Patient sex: F
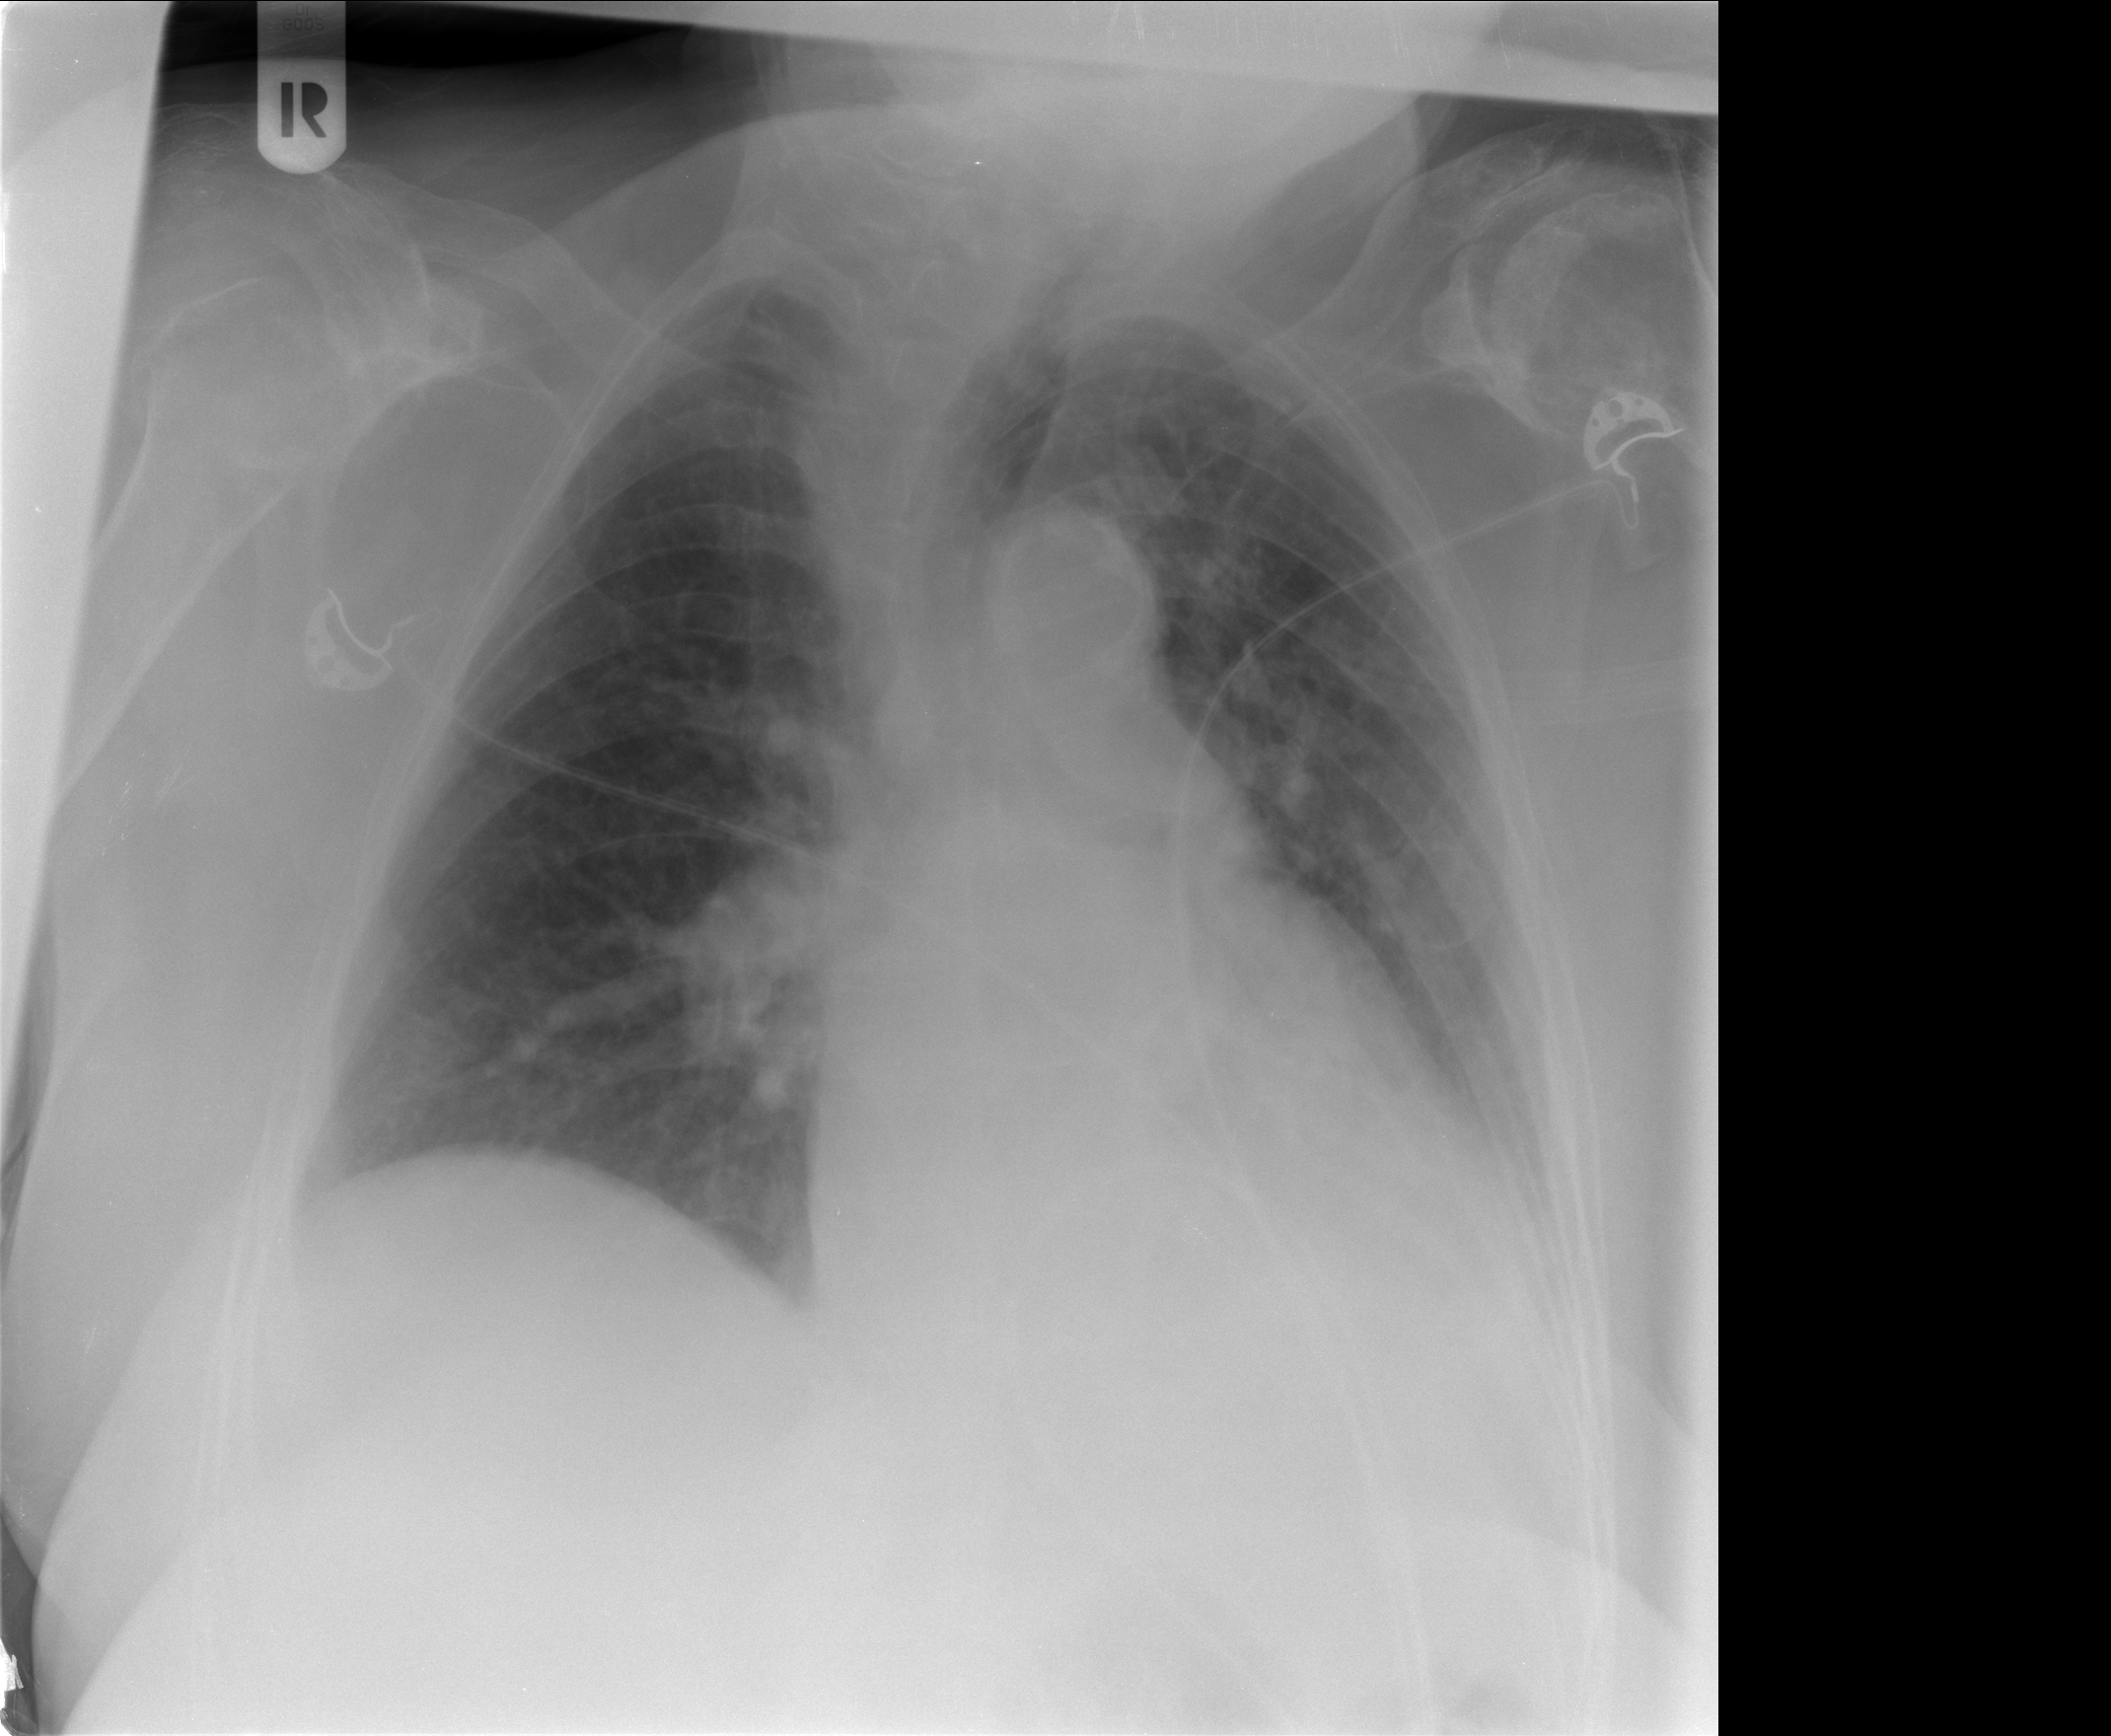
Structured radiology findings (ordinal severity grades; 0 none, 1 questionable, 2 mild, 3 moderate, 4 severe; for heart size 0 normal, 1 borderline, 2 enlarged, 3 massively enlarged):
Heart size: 2
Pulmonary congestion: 0
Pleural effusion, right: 0
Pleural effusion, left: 2
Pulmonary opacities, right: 0
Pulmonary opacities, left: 0
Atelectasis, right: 0
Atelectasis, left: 2